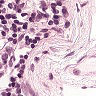
Metastatic tissue present: no